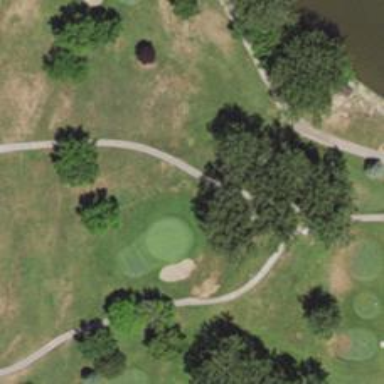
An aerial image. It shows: View of golf hole.